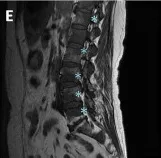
Initial imaging examination. (E, F) L-spine MRI showed multiple tumor lesions indicated by blue asterisk symbol. (E) Fluid attenuated inversion recovery (FLAIR) T1-weighted MRI.
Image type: radiology (mri)